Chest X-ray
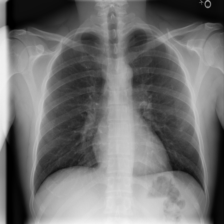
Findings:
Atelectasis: negative
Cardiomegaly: negative
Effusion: negative
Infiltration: negative
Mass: negative
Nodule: positive
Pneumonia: negative
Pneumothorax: negative
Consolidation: negative
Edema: negative
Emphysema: negative
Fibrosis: negative
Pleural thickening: negative
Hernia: negative